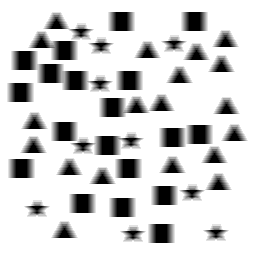
Squares: 19
Triangles: 19
Stars: 10
Total shapes: 48